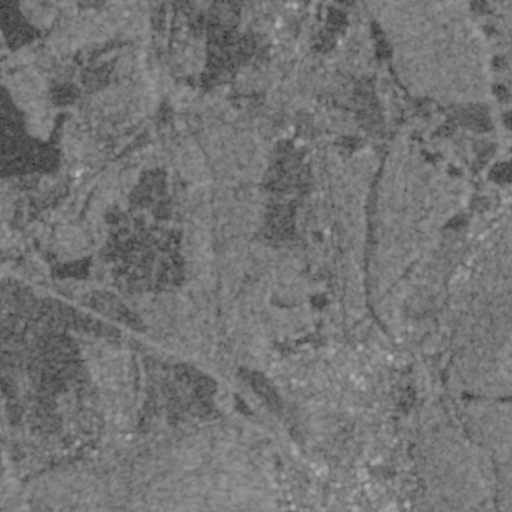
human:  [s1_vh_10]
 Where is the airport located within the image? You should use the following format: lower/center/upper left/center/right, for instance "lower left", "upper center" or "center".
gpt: The airport is located in the upper center of the image.
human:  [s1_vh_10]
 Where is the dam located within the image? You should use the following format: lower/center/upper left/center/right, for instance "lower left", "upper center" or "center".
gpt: The dam is located in the upper center of the image.
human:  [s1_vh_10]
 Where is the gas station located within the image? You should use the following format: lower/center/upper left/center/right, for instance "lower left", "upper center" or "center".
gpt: The gas station is located in the lower right of the image.
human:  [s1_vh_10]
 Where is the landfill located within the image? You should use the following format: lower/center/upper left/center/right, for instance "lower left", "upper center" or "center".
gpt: The landfill is located in the lower right of the image.
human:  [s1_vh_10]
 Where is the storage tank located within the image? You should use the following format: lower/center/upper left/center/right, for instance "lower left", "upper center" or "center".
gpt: The storage tank is located in the lower right of the image.
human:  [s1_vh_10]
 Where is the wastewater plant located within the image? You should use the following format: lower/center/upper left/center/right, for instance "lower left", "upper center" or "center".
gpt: The wastewater plant is located in the upper center of the image.
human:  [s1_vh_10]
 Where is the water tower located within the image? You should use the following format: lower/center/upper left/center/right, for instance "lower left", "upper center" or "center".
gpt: The water tower is located in the lower right of the image.
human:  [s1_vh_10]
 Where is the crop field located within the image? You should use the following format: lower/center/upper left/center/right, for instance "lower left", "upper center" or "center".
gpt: There is no crop field in the image.

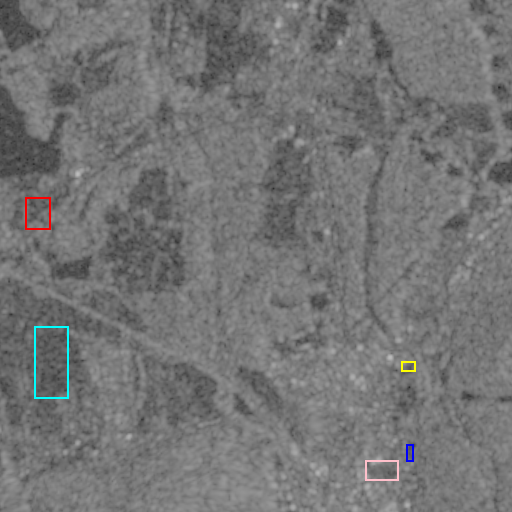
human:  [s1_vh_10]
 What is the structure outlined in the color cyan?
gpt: The structure outlined in cyan is a crop field.
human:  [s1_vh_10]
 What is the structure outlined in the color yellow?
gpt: The structure outlined in yellow is a landfill.
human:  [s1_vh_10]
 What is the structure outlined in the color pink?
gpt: The structure outlined in pink is a park.
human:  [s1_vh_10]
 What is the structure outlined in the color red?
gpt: The structure outlined in red is a parking lot.
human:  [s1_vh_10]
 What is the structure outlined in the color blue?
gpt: The structure outlined in blue is a track.
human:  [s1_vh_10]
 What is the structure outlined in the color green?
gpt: There is no green outline.